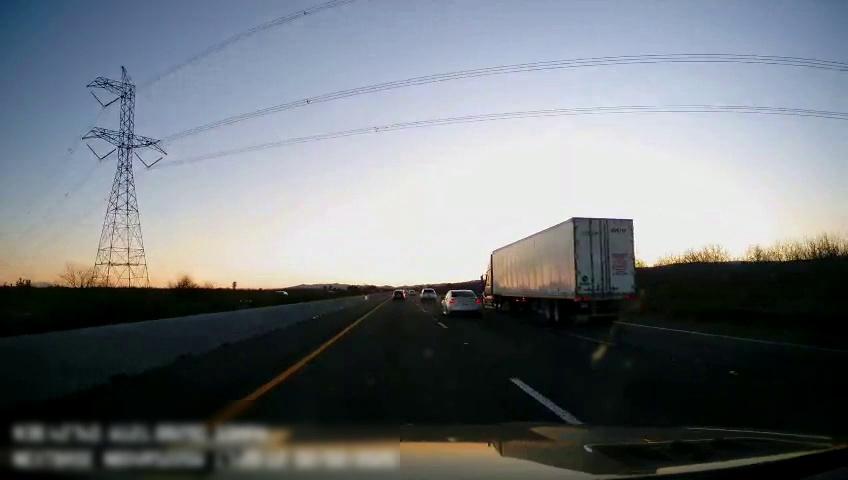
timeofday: Day
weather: Sunny
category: Drivable Space
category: Vehicles | Car
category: Vehicles | Truck
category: Vehicles | SUV
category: Vehicles | SUV
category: Lanes | Current Lane
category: Lanes | Current Lane
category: Lanes | Alternate Lane
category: Lanes | Alternate Lane